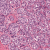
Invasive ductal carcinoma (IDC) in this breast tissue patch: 0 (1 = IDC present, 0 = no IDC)